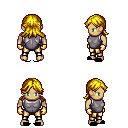
a pixel art fantasy rpg character, male body template, human, tanned skin, steel chest armor, gold greaves, blonde loose hair, gold gloves, black slippers, four views (front, back, left, right), 2x2 character sprite sheet, small pixel art, hard edges, no anti-aliasing